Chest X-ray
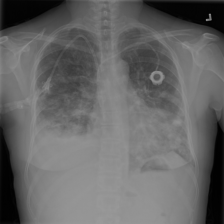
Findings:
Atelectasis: negative
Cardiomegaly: negative
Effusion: negative
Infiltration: positive
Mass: negative
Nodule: negative
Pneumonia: negative
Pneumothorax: negative
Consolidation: negative
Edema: positive
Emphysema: negative
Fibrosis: negative
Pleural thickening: negative
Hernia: negative